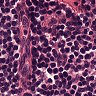
Metastatic tissue present: no